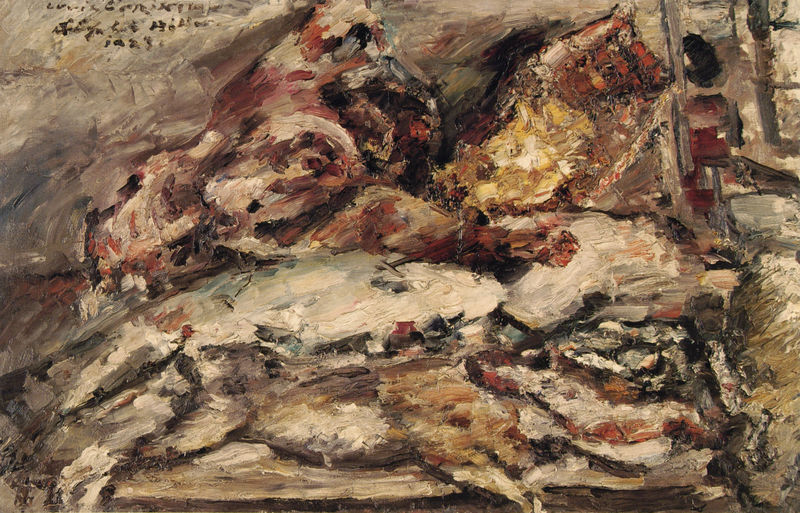
Titel: Viktualien bei Hiller in Berlin
Künstler: Lovis Corinth
Standort: Stuttgart
Institution: Staatsgalerie
Schlagwörter: dunkel, gemälde, haut, kampf, weiß, wunde, gelb, grob, grün, impressionismus, landschaft, mädchen, ocker, bewegung, braun, fenster, grau, hell, raum, schwarz, tisch, blick, hund, hunde, rot, tier, tiere, beige, expressionismus, flächig, malerei, rock, richter, wand, augen, leiche, messer, mord, tod, tot, signatur, öl, gitter, pastos, boden, haare, realismus, kind, höhle, pferd, stock, hase, stilleben, stillleben, beine, fell, spanien, schrift, wellen, abstrakt, farben, fläche, modern, farbe, rind, schweine, türe, ölgemälde, krieg, leiter, querformat, sturm, treppe, wild, essen, dick, duktus, goya, brot, deutsch, ölfarbe, abstraktion, unscharf, abstrahiert, fett, fleisch, schinken, leiber, nahrung, blut, corinth, lovis, metzgerei, schlachten, schlachter, schlachterei, schlachthof, schwein, unterschrift, fuss, expressionistisch, kontur, rippen, schraffur, soldat, wirr, pinsel, ölmalerei, jagd, pinselstrich, fisch, fenstergitter, beute, reh, wunden, expressiv, dicht, impressionimus, korinth, pasos, opfer, wei?, huhn, ochse, keule, erdtöne, innereien, fesnter, flossen, flosse, dreckig, rippe, aufgelöst, kadaver, wildbret, gorilla, geteilt, blutig, haxe, eingeweide, schlegel, bacon, ekel, zerteilt, gehäutet, piontilismus, abtsrakt, abgezogen, eingeweise, gestiscj, haxen, vercshwommen, 1923